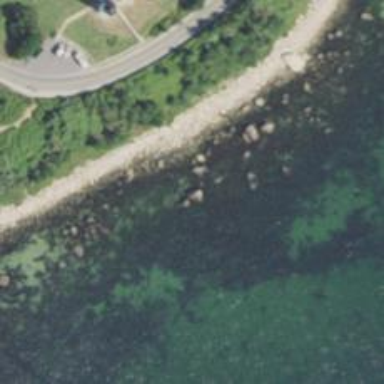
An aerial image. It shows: Natural rock reef.